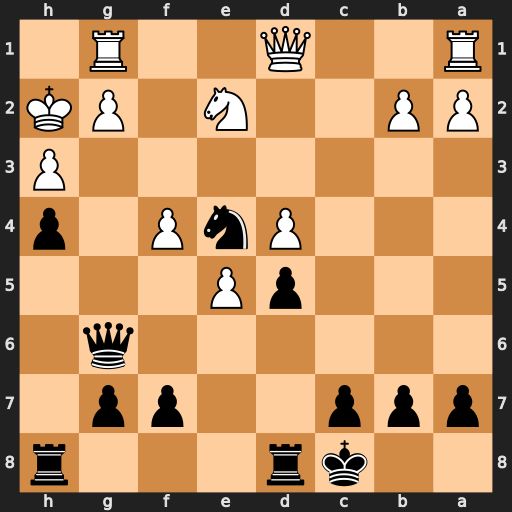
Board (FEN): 2kr3r/ppp2pp1/6q1/3pP3/3PnP1p/7P/PP2N1PK/R2Q2R1
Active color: b
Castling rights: -
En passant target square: -
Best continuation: Qg3+ Nxg3 hxg3+ Kh1 Nf2#